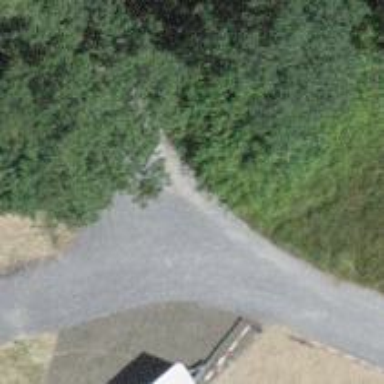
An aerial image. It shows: Compacted track with grade2 level.